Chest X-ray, AP view. Patient: 50 years old, sex M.
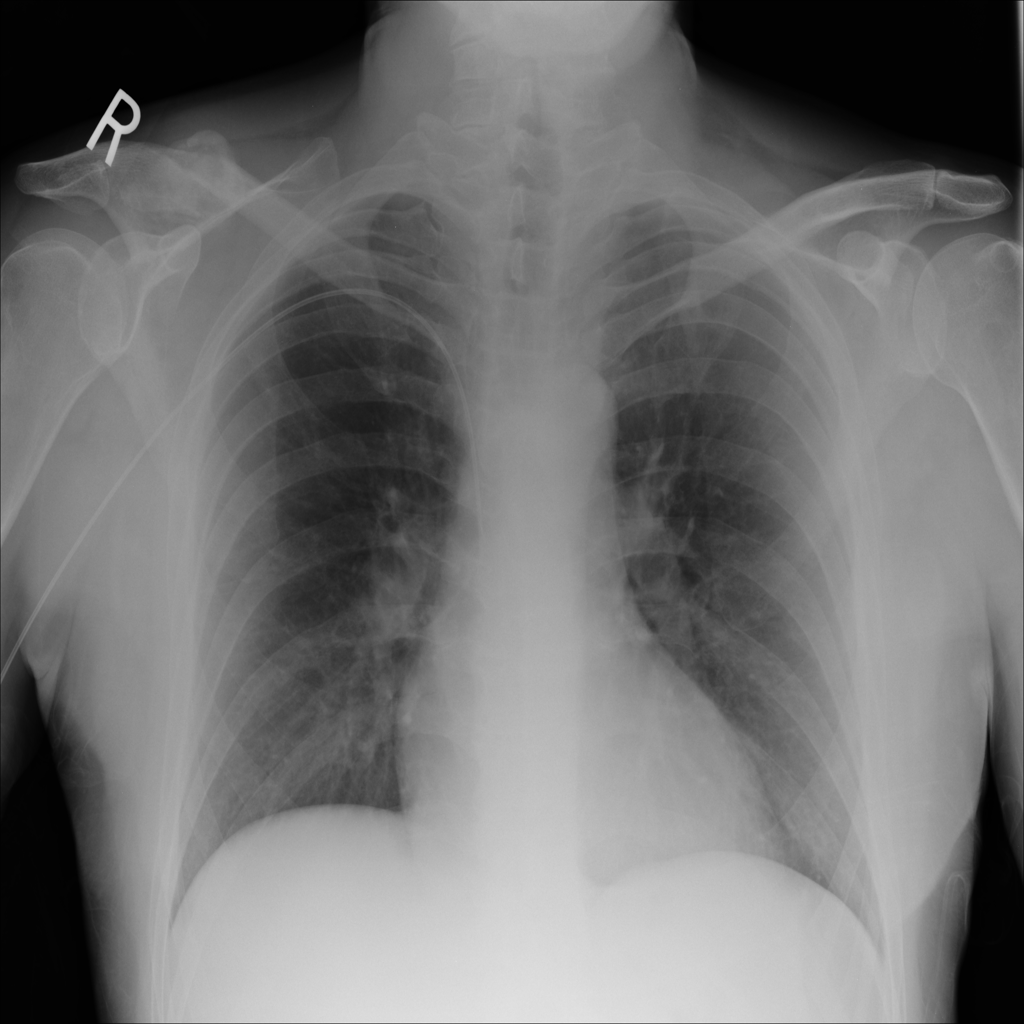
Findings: No Finding